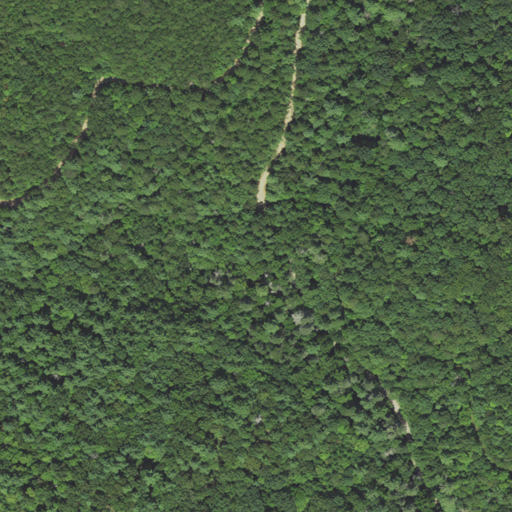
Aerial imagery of valley in North Carolina named Roberts Cove containing mixed forest, evergreen forest, open development, and deciduous forest